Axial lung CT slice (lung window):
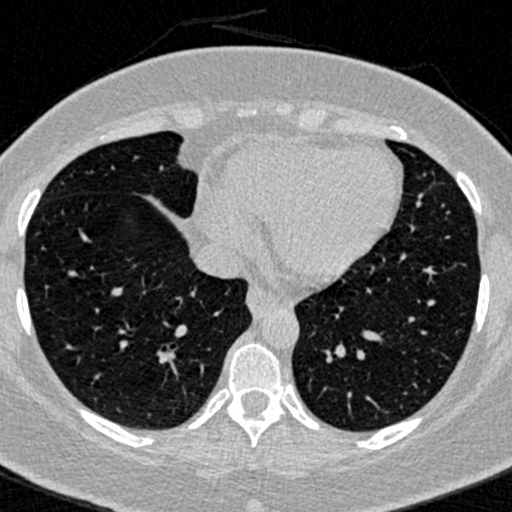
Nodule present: no